Question: I neew Help:
I try a lot of things but nothing works very well. I want to get the Text like "Sympany Hauptsitz" centre and Nan KM a little bit downside.
How can i change the position from the Text?
Here is a picture of my problem.

I had this source code:
Here my Sourcecode:
'''
<section id="listview">
<ul class="liste">
</ul>
</section>
<script>
//laden der json datei und befullen der Tabelle
$.getJSON('faddress.json', function(json){
var erg = json;
$.each(json, function(i, daten){
//Kartenausschnitt
var ausschnitt = 'http://maps.googleapis.com/maps/api/staticmap?size=50x50&markers=color:blue|size:tiny|'+daten.Position.Latitude+','+daten.Position.Longitude+'&sensor=true';
$('#listview').find('ul.liste').append('<li><img src="'+ausschnitt+'">'+ i +'<span>'+ entfernungBerechnen(mylongitude,mylatitude,daten.Position.Longitude,daten.Position.Latitude )+'</span></li>');
});
});
</script>
'''
And this Sytelsheet:
'''
ul.liste {
padding: 0;
margin: 9px;
list-style: none;
border: 1px solid #a1a7ad;
border-radius: 8px;
font-weight: bold;
box-shadow: 0 1px 0 #fff;
}
ul.liste li {
background: #f7f7f7;
border-top: 1px solid #fdfdfd;
border-bottom: 1px solid #cacaca;
padding: 5px 10px;
line-height: 30px;
font-size:12px;
height: 50px;
}
ul.liste li:first-child {
border-top-left-radius: 8px;
border-top-right-radius: 8px;
border-top-color: #e5e5e5;
}
ul.liste li:last-child {
border-bottom-left-radius: 8px;
border-bottom-right-radius: 8px;
}
ul.liste li span {
float: right;
display: block;
color: #999;
font-weight: normal;
}
'''
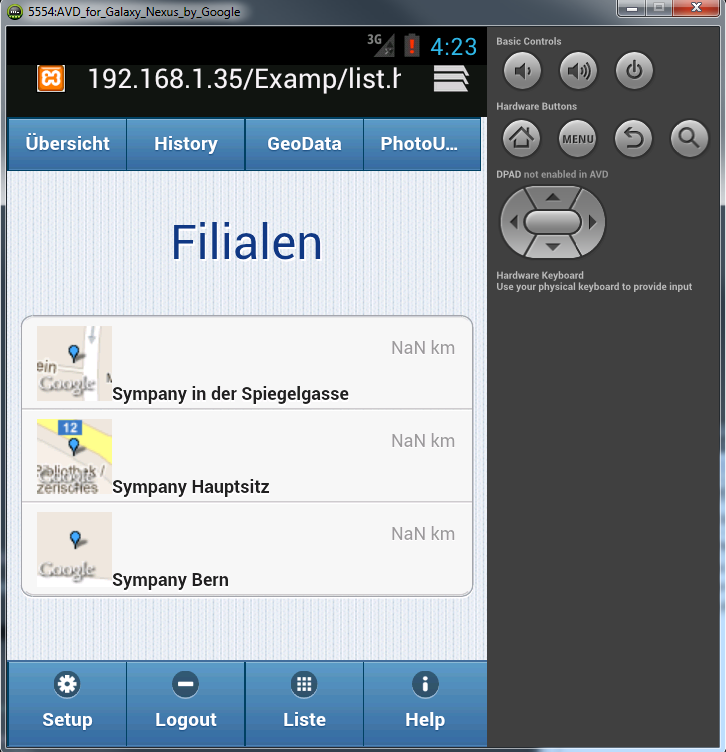
Answer: Use 'display:block' on the 'A'-tag and put all non-positional styling on the A-tag, not the 'LI'.
For LI only use: 'display:' 'position:' and 'float:', the rest goes on A.